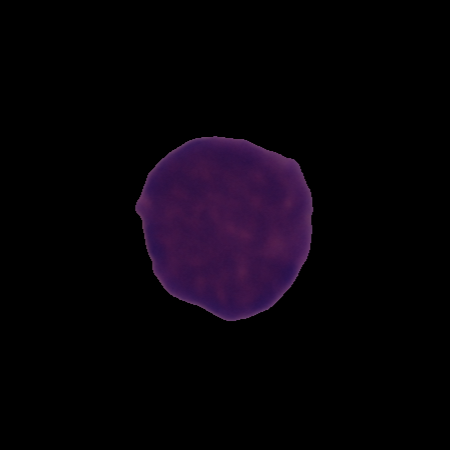
Label: cancer